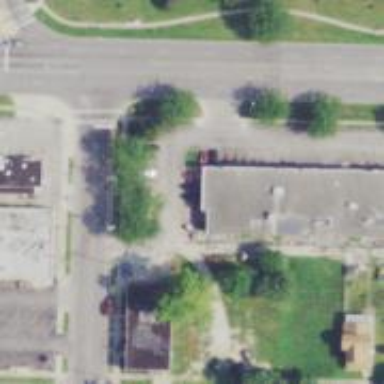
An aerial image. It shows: Alley classified as service road.